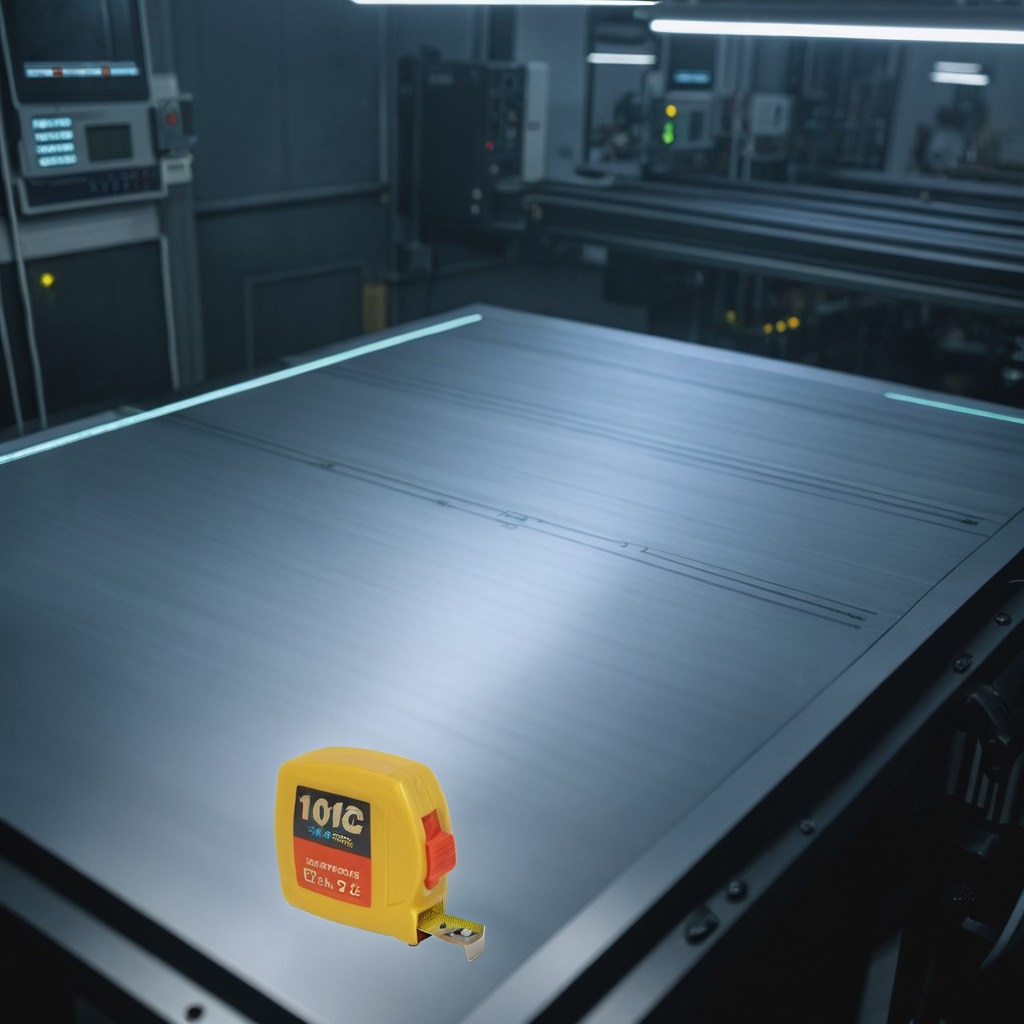
A measuring tape is lying on the metal table in a machine shop under fluorescent lights.